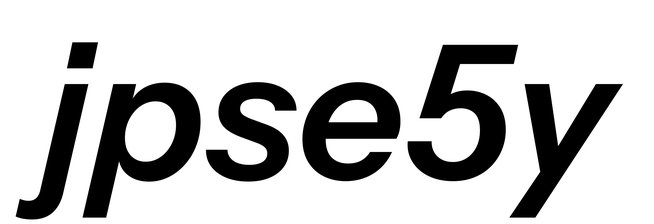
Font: InstrumentSans-Italic_SemiBold_Italic